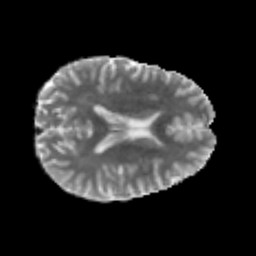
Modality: MD
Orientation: axial
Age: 38
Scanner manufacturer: philips
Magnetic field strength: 3 T
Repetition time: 8.547 s
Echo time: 0.1273 s